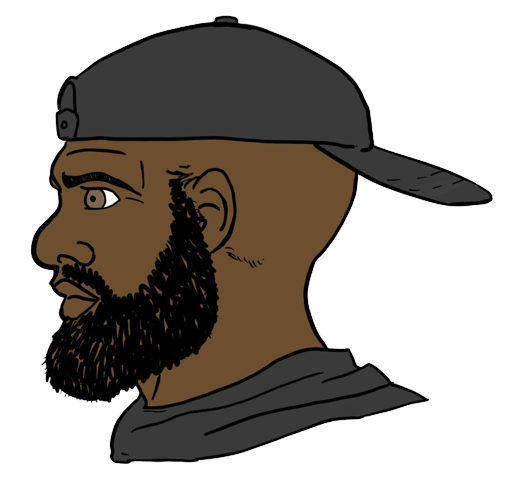
Label: 4_Yes_Chad